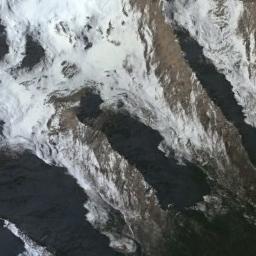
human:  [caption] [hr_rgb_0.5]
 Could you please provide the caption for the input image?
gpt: The snow berg is consist of bare land and white snow .

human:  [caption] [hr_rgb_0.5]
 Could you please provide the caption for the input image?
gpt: The snowberg is covered with snow .

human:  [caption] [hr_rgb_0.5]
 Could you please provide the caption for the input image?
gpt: The snowberg has some valley glaciers and some knife-edge ridges remain at the top of the snowberg .

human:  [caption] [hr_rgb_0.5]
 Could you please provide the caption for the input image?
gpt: Only the peaks of the snow-capped mountains are covered with snow .

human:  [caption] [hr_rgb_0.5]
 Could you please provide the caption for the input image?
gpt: There are some snow and lakes on the snowberg .